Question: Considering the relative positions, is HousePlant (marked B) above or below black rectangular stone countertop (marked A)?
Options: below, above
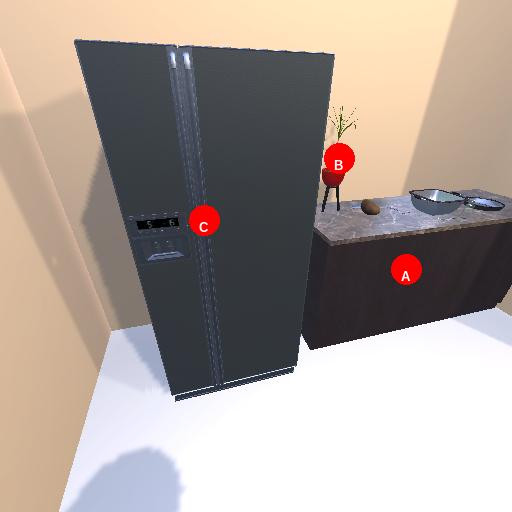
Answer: below